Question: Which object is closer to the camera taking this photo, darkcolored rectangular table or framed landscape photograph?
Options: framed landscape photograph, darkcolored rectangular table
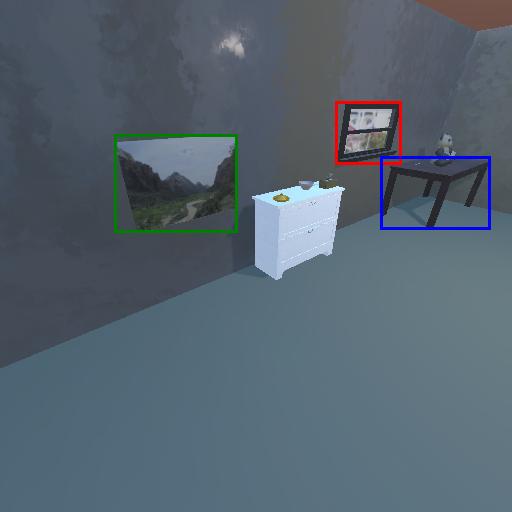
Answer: framed landscape photograph